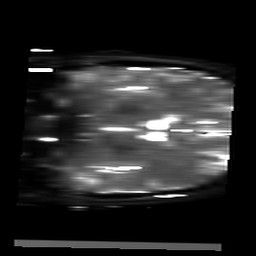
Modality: T2starmap
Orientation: coronal
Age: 23
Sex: male
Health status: ill